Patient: sex M, age 48
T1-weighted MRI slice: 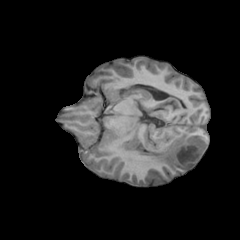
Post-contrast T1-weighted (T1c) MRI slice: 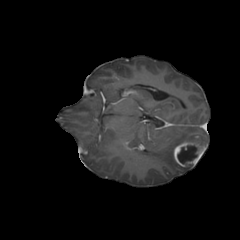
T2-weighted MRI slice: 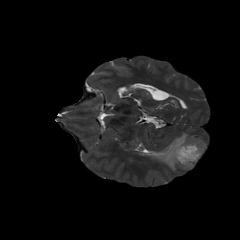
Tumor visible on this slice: yes
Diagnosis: Glioblastoma, IDH-wildtype
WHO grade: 4